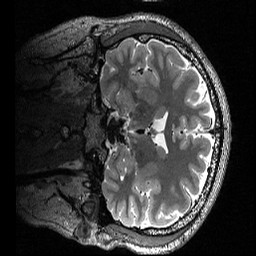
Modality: T2w
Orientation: coronal
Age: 20
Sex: male
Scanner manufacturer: siemens
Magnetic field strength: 3 T
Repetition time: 3.2 s
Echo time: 0.56 s